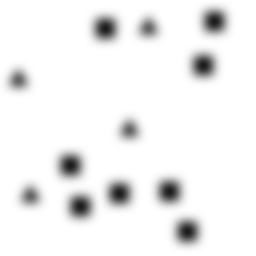
Squares: 8
Triangles: 4
Stars: 0
Total shapes: 12